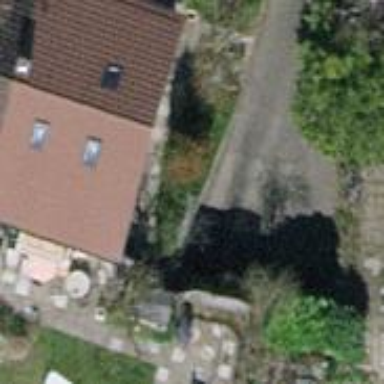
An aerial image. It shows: Semidetached house with gabled tile roof oriented across the building.